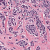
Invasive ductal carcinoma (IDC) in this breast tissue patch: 1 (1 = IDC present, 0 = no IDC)